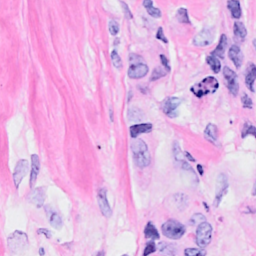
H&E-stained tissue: Breast